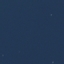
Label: SeaLake